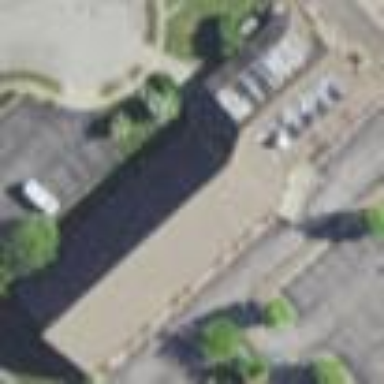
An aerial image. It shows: Building that is place of worship.